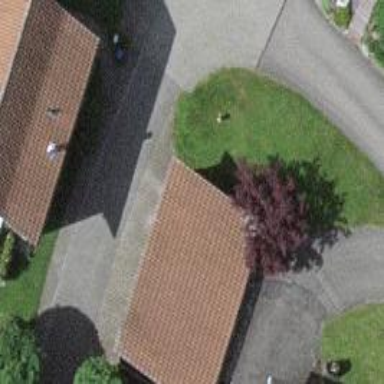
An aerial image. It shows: View of roof of building.